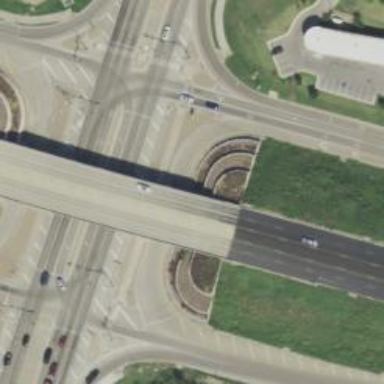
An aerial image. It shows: Secondary link road with asphalt surface leading to turnaround junction.